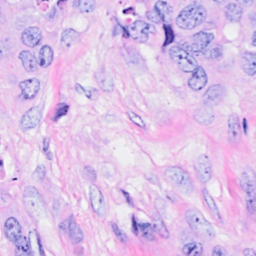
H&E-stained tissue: Breast